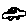
Label: car